Question: I have to develop multisite application with single sign on across domains (something like google account with multiple google services like gmail,docs,google+):

- - - -
What is the best strategy for implementing this on Rails 3.1? Scalability, performance and security are important.
- - - - -
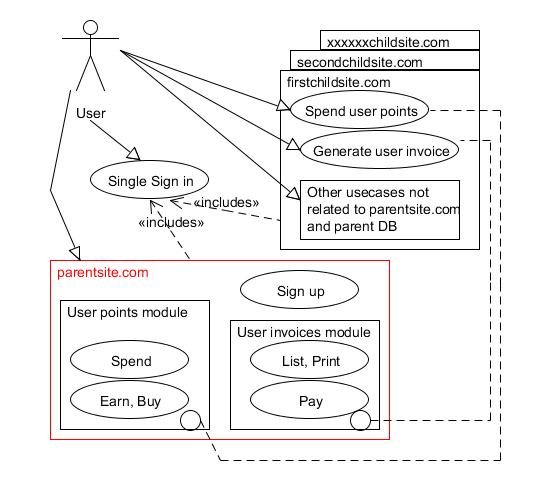
Answer: You should be able to implement this using OmniAuth with multiple (and independent) Rails applications. These will be of interest:
- <URL>
Blog post on the subject: <URL>